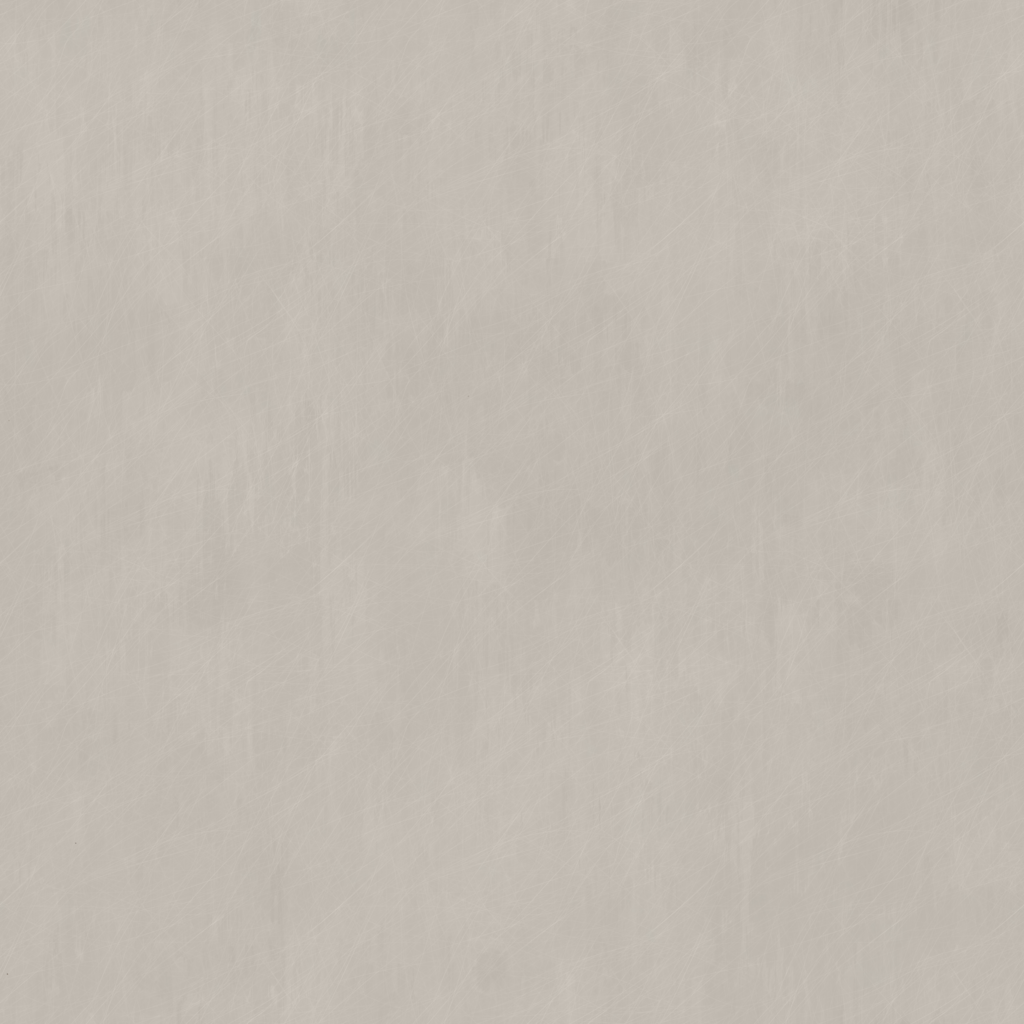
Texture map type: Color